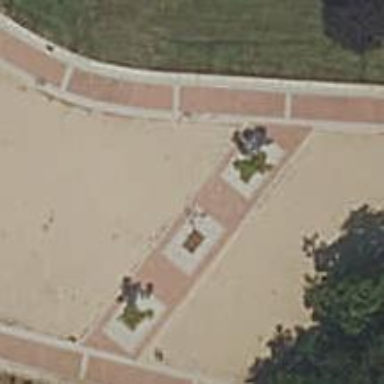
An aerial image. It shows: Memorial site with historic significance.